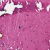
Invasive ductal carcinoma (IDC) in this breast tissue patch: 0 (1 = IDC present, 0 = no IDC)